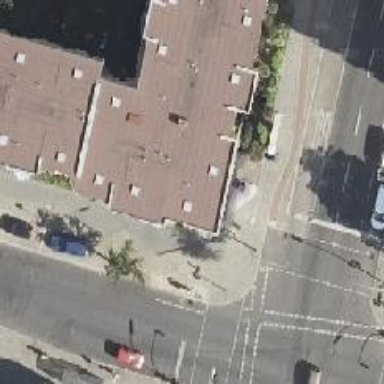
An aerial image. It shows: Café.